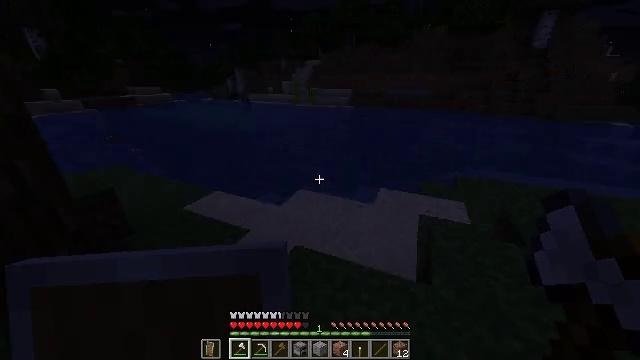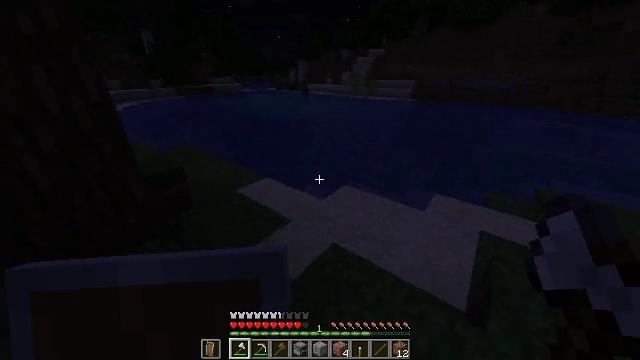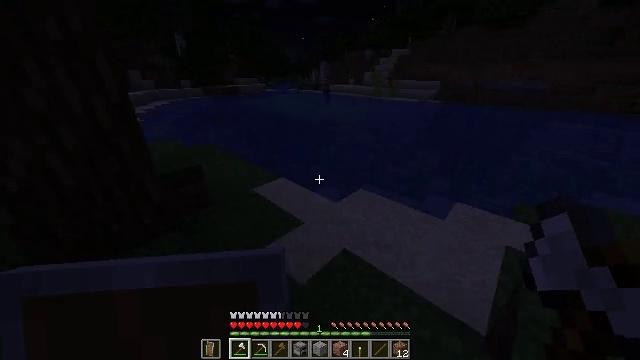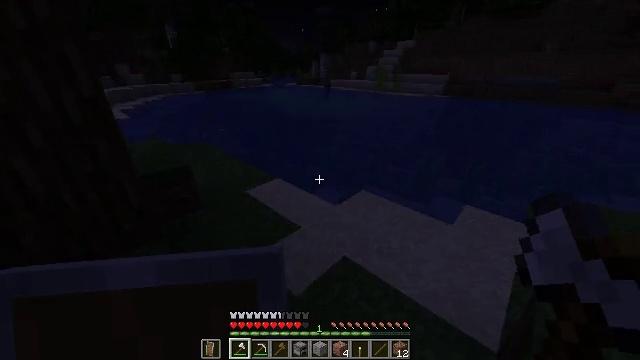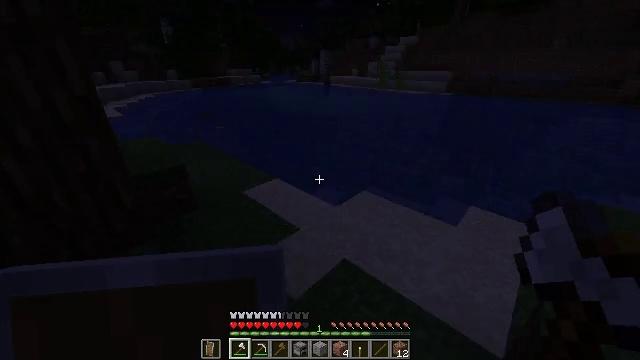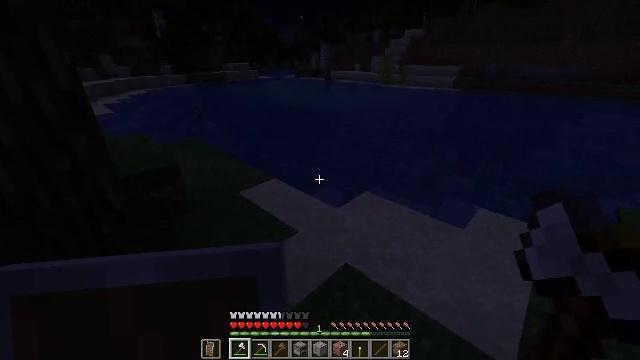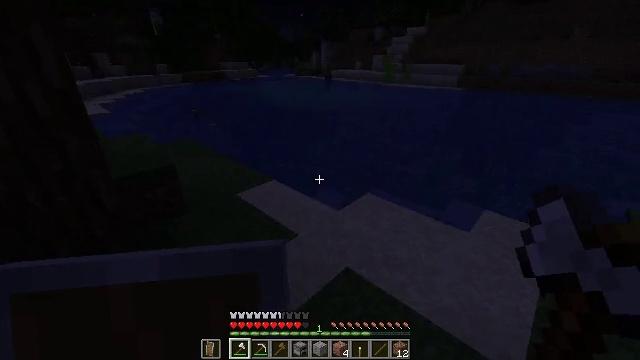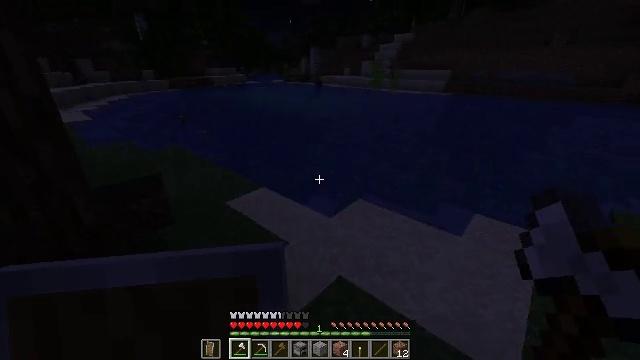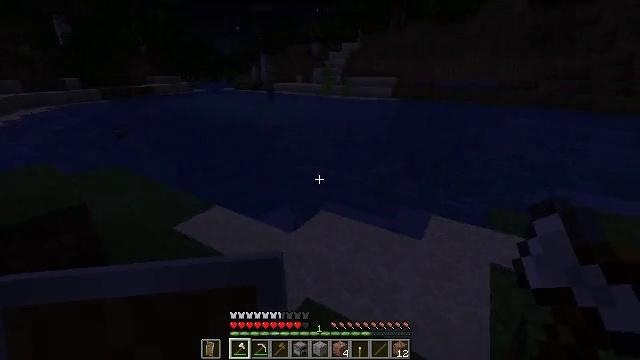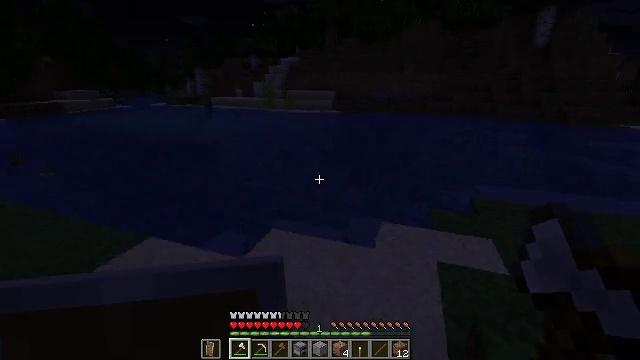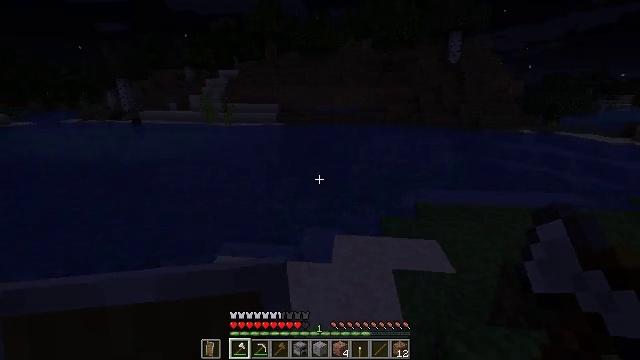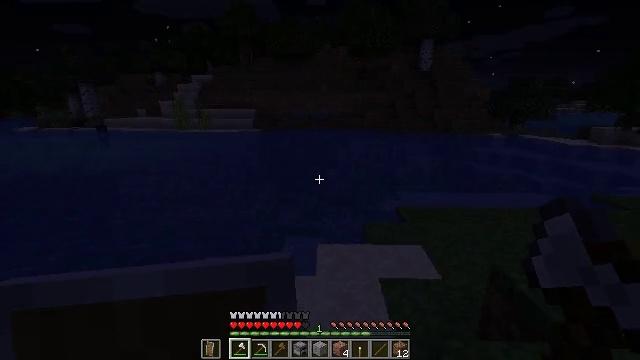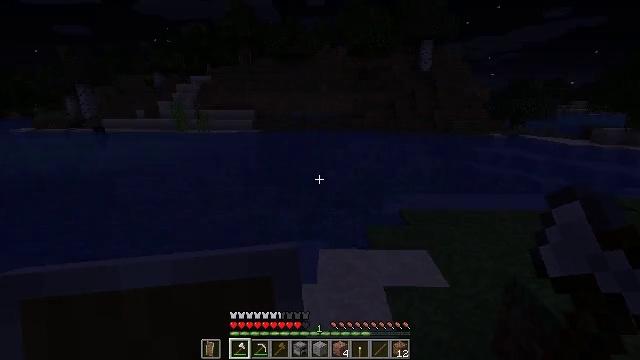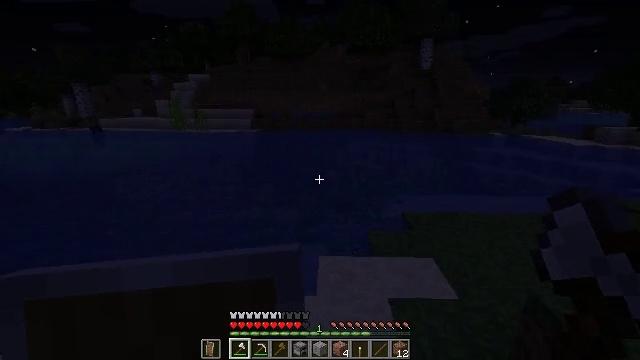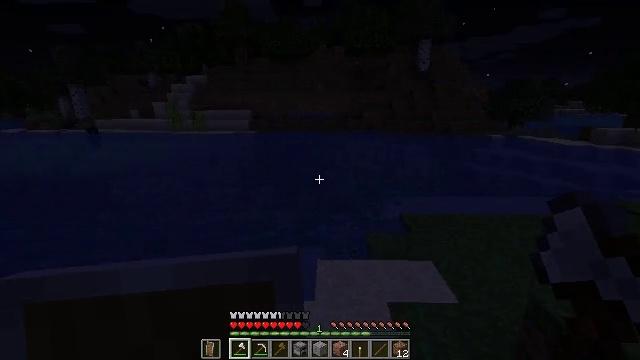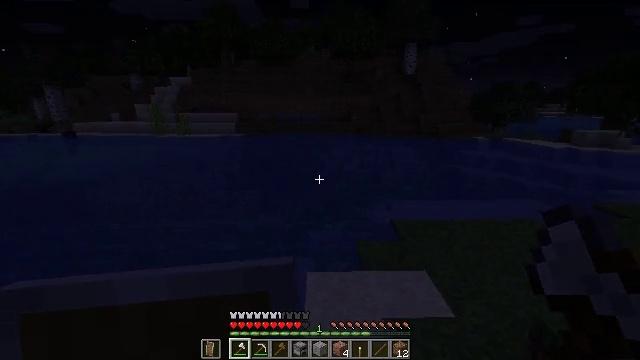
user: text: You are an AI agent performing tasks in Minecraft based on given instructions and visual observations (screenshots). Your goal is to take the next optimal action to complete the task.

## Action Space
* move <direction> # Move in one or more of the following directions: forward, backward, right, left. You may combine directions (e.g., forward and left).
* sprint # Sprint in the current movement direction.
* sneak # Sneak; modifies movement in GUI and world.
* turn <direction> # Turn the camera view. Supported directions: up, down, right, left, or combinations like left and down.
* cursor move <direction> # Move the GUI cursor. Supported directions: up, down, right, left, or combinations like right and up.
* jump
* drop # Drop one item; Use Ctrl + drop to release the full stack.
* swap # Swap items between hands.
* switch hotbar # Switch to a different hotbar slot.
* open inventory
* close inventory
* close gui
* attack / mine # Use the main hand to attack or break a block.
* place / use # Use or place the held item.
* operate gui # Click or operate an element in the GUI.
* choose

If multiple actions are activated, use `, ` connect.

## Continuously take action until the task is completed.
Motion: motion action
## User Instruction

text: Combat the tropical fish.
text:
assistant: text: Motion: turn left and down
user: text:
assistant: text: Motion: turn left
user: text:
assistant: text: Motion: no_op
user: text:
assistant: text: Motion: no_op
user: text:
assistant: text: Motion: no_op
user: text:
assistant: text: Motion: no_op
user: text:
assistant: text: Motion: move forward, turn right and up
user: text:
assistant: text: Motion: move forward, turn right and up
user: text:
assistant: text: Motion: move forward, turn right and up
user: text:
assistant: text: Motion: move forward, turn right and up
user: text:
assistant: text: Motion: move forward, turn right and up
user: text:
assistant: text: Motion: move forward
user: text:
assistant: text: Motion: move forward
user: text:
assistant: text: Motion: move forward
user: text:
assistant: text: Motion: move forward, turn right
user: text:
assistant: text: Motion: move forward
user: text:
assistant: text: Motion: move forward, turn right
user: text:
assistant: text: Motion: move forward, turn right
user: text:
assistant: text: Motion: move forward, turn right
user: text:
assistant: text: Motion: move forward
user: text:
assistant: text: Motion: no_op
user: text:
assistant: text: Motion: no_op
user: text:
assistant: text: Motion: turn left and down
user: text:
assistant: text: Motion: turn left and down
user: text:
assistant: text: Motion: turn left and down
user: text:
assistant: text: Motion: turn left and down
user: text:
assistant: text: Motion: turn down
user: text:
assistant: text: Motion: no_op
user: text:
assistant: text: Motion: no_op
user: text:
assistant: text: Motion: turn left and up